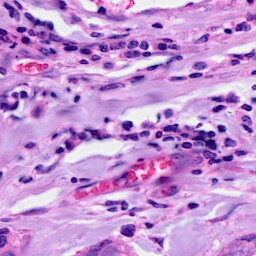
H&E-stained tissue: Breast